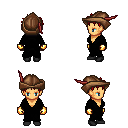
a pixel art fantasy rpg character, female body template, human, tanned skin, black robe, red pants, red bedhead hairstyle, leather cap, gold gloves, black shoes, four views (front, back, left, right), 2x2 character sprite sheet, small pixel art, hard edges, no anti-aliasing